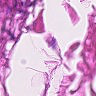
Metastatic tissue present: no